Question: What is the last Updated date?
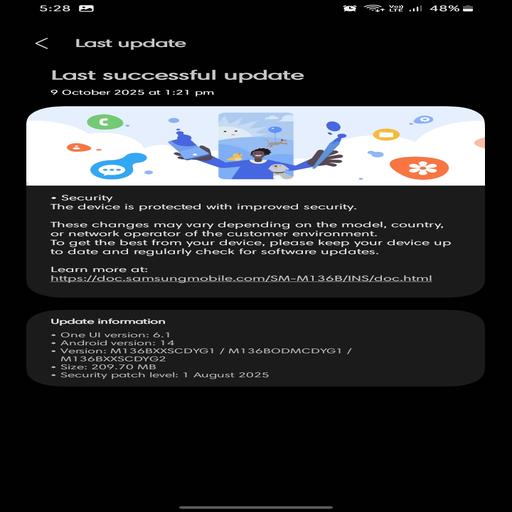
Answer: 09-10-2025 00:00